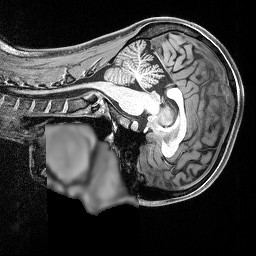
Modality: T1w
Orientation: sagittal
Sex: female
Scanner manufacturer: siemens
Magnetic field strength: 3 T
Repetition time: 2.5 s
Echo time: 0.0029 s